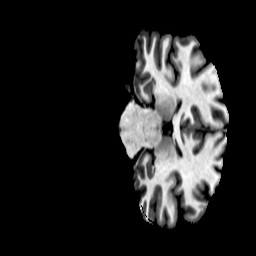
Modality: T1w
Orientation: coronal
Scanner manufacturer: ge
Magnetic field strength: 3 T
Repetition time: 0.00766 s
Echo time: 0.003476 s